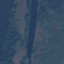
Label: River